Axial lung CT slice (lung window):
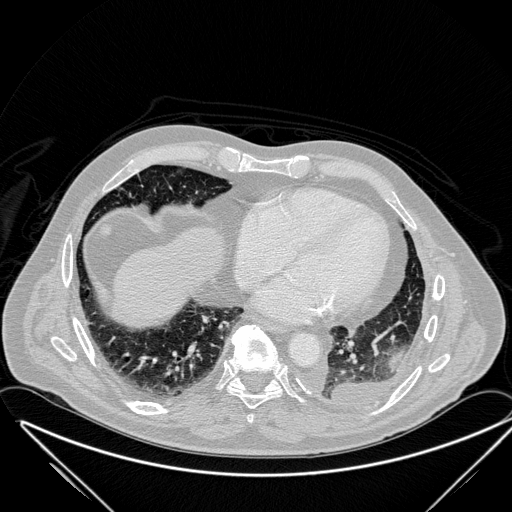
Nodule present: no